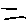
Label: line